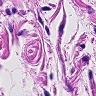
Metastatic tissue present: no